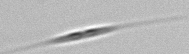
Label: Cylindrotheca